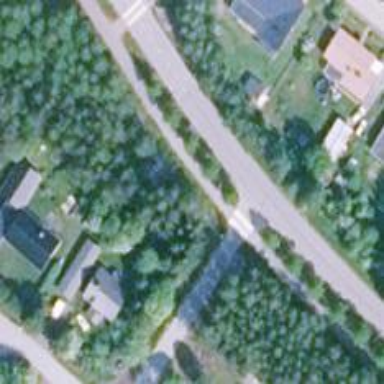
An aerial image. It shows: Uncontrolled road crossing.